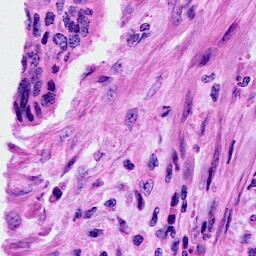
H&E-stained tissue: Cervix